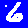
Digit: 6